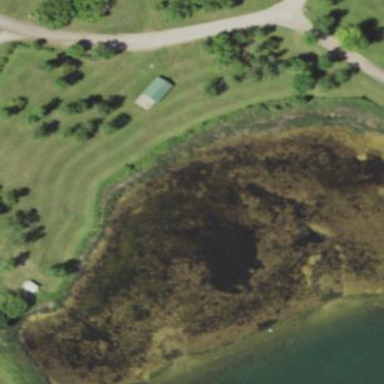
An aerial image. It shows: Peaceful pond surrounded by nature.